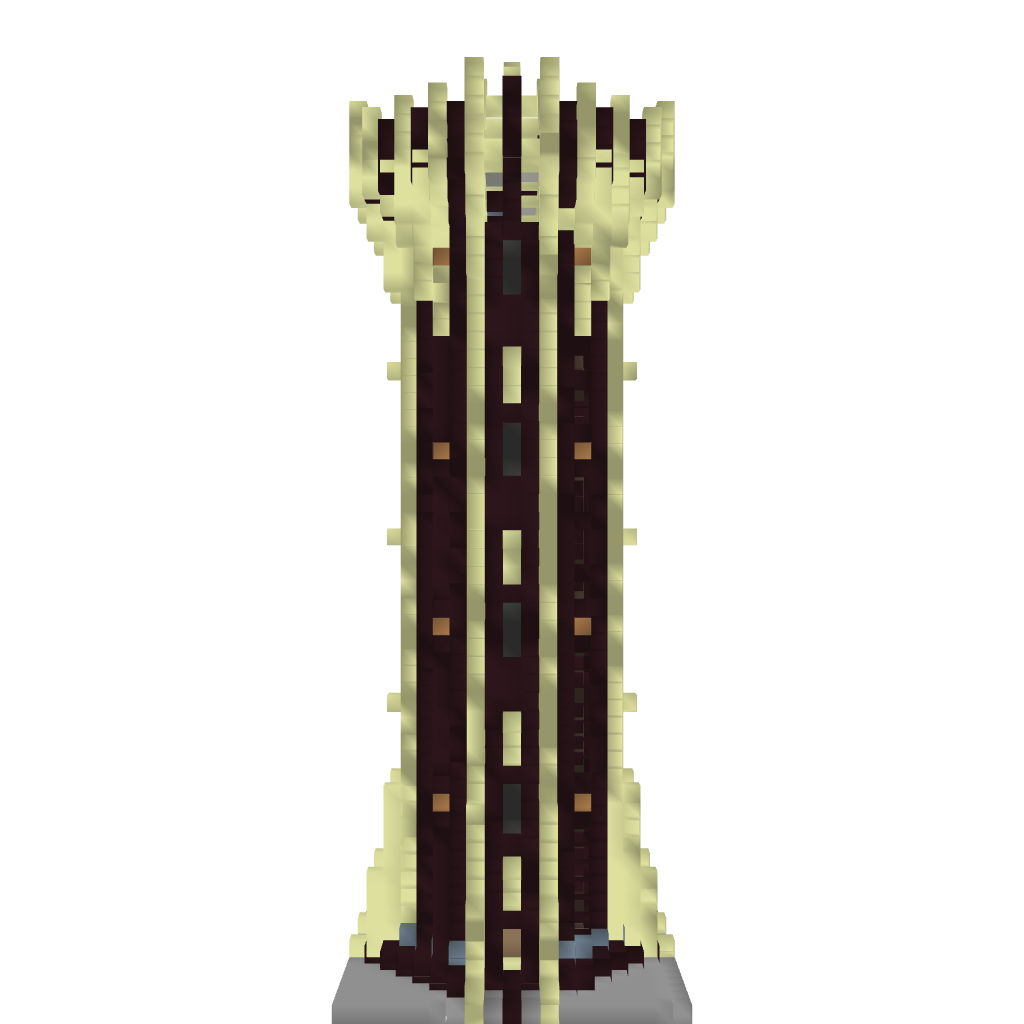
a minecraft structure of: My first tower